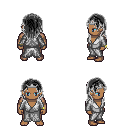
a pixel art fantasy rpg character, male body template, human, dark skin, white robe, metal pants, gray long hairstyle, silver tiara, bracelets, four views (front, back, left, right), 2x2 character sprite sheet, small pixel art, hard edges, no anti-aliasing